Question: I keep on getting the above message when I am trying to set up a new HDInsight HBase cluster.
However I am only trying to use 1 core in the new cluster and according to the Azure portal (when I go to Settings-Usage (see screenshot below) I am using 0% of 40 cores.
Does anybody know how to resolve this?

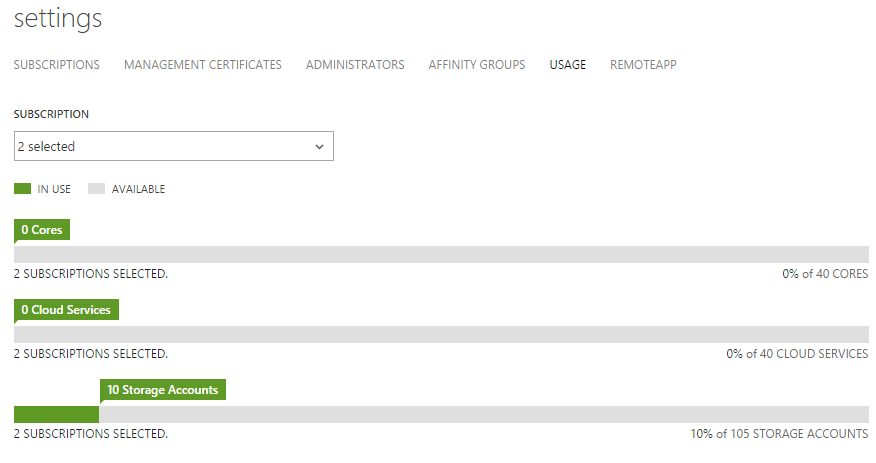
Answer: HDInsight core limits are calculated separately from the cores that are shown in the Settings-Usage tab. If you click on one of your existing HDInsight clusters, you should see a graphic that outlines the cores used by that cluster, as well as the total cores used and the overall limit, similar to:

Alternately you can use Azure Powershell's <URL> cmdlet to list the cores used/available in your subscription.
Keep in mind that the number of cores uses is based on the CPU cores of all of the VMs included in the cluster. For example, a 2 data node cluster will actually use 16 cores (Two A3 Head Nodes with 4 cores each and two A3 Data Nodes with 4 cores each). The VM sizes can vary depending on configuration options and cluster type. Details on the VM sizes included in a cluster can be seen at: <URL>
If you need additional cores allocated for your subscription, open a case with Support Type= at <URL> and then select as the problem type, and as the category.